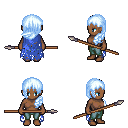
a pixel art fantasy rpg character, female body template, human, dark skin, blue tattered cape, teal pants, white cyan left-swept hairstyle, spear, four views (front, back, left, right), 2x2 character sprite sheet, small pixel art, hard edges, no anti-aliasing